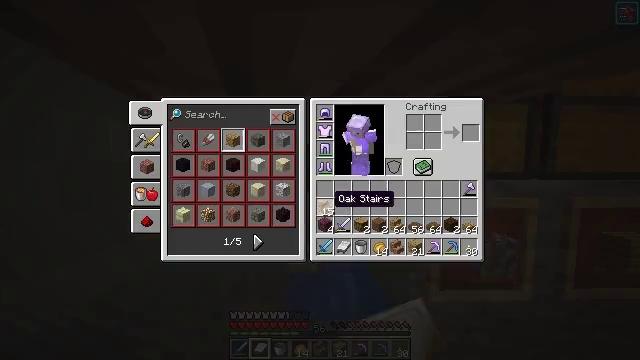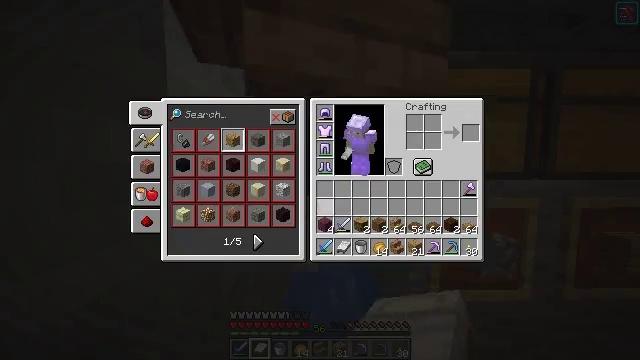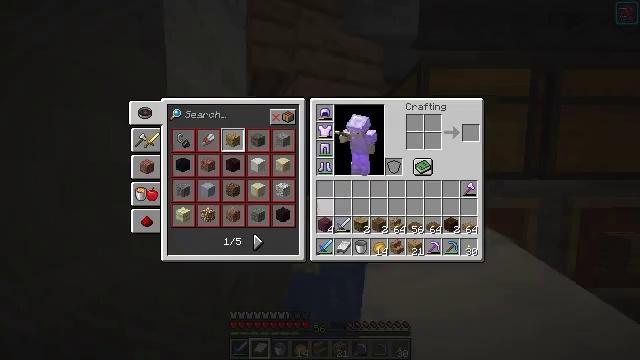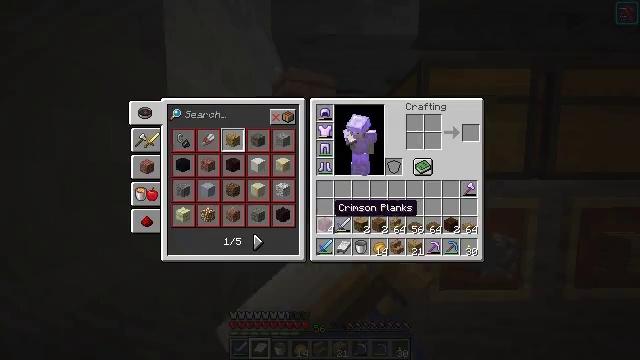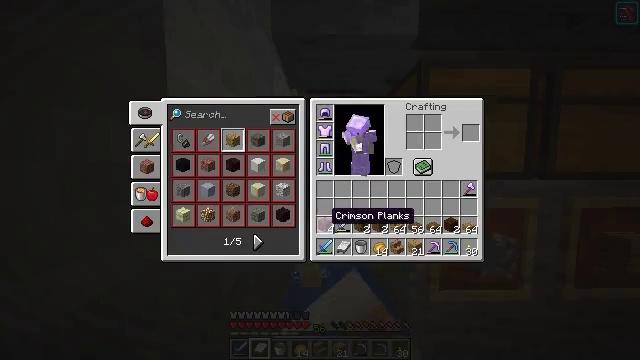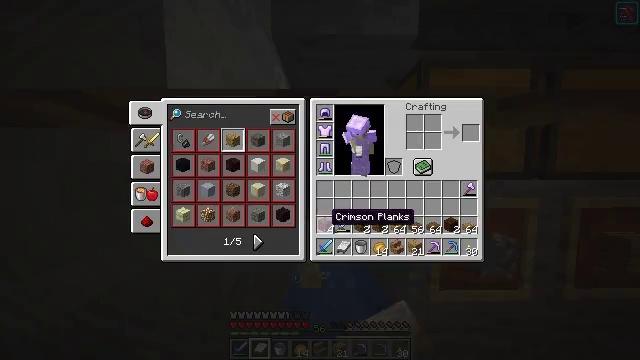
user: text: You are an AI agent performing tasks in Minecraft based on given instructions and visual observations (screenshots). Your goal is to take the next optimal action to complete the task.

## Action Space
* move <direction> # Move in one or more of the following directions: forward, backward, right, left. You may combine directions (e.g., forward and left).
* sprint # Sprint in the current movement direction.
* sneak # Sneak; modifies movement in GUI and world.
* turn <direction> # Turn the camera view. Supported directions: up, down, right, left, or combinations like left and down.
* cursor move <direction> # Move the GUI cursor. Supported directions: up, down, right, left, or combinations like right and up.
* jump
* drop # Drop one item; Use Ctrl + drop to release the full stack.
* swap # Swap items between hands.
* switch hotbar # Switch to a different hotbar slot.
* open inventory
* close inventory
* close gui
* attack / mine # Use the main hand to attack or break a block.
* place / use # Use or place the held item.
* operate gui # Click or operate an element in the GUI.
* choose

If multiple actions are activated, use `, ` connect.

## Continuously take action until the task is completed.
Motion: motion action
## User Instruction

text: Drop oak stairs.
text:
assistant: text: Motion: sprint, drop, open gui
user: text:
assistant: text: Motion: sprint, drop
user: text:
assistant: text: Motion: sprint, cursor move down
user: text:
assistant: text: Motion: sprint, cursor move down
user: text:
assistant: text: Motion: sprint
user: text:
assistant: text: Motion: sprint, drop